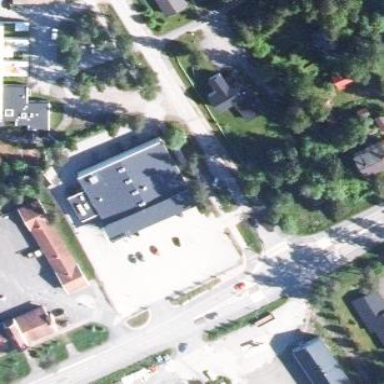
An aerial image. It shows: Supermarket located in building.